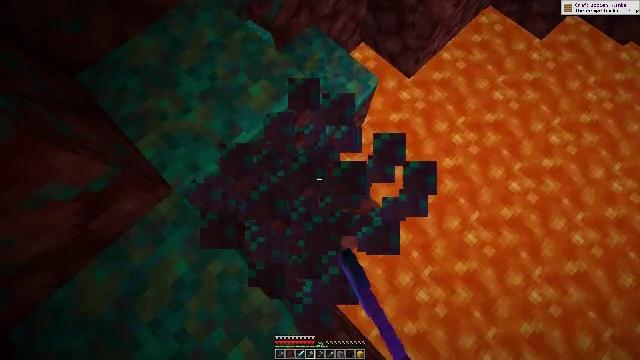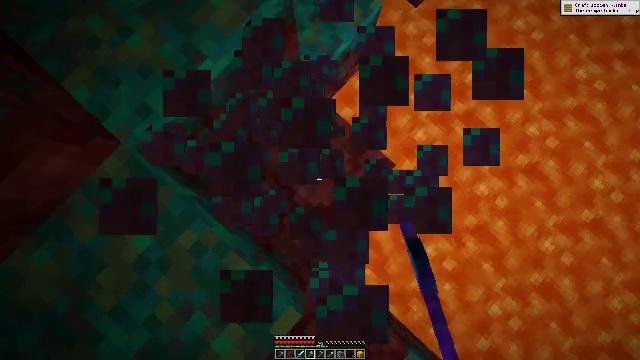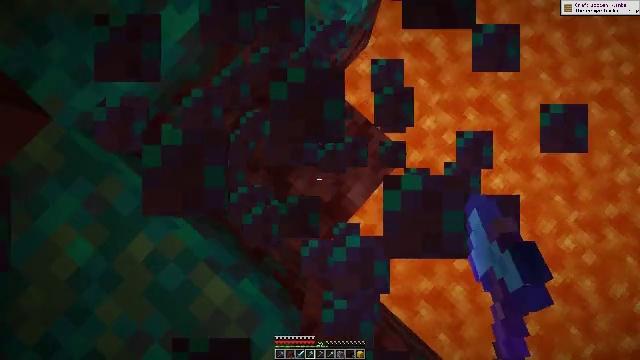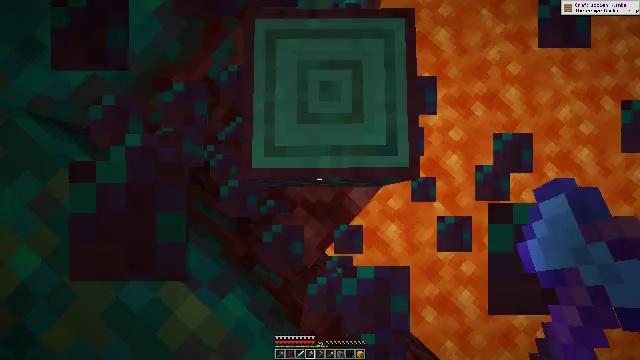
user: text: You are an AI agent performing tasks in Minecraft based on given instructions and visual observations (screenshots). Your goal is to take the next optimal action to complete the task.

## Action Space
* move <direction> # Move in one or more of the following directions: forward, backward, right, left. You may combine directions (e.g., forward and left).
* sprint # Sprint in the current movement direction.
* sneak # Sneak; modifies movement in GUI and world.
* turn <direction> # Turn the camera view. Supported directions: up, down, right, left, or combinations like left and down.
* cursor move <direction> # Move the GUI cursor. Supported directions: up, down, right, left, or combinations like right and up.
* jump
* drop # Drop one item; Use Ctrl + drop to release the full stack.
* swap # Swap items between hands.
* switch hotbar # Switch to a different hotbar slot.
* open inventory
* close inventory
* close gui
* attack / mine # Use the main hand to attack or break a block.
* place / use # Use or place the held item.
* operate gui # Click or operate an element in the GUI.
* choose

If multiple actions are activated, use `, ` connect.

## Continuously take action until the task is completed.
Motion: motion action
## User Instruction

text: Break the warped stem block.
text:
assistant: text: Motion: turn right and down
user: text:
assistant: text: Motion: turn down
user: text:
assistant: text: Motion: no_op
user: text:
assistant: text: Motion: no_op